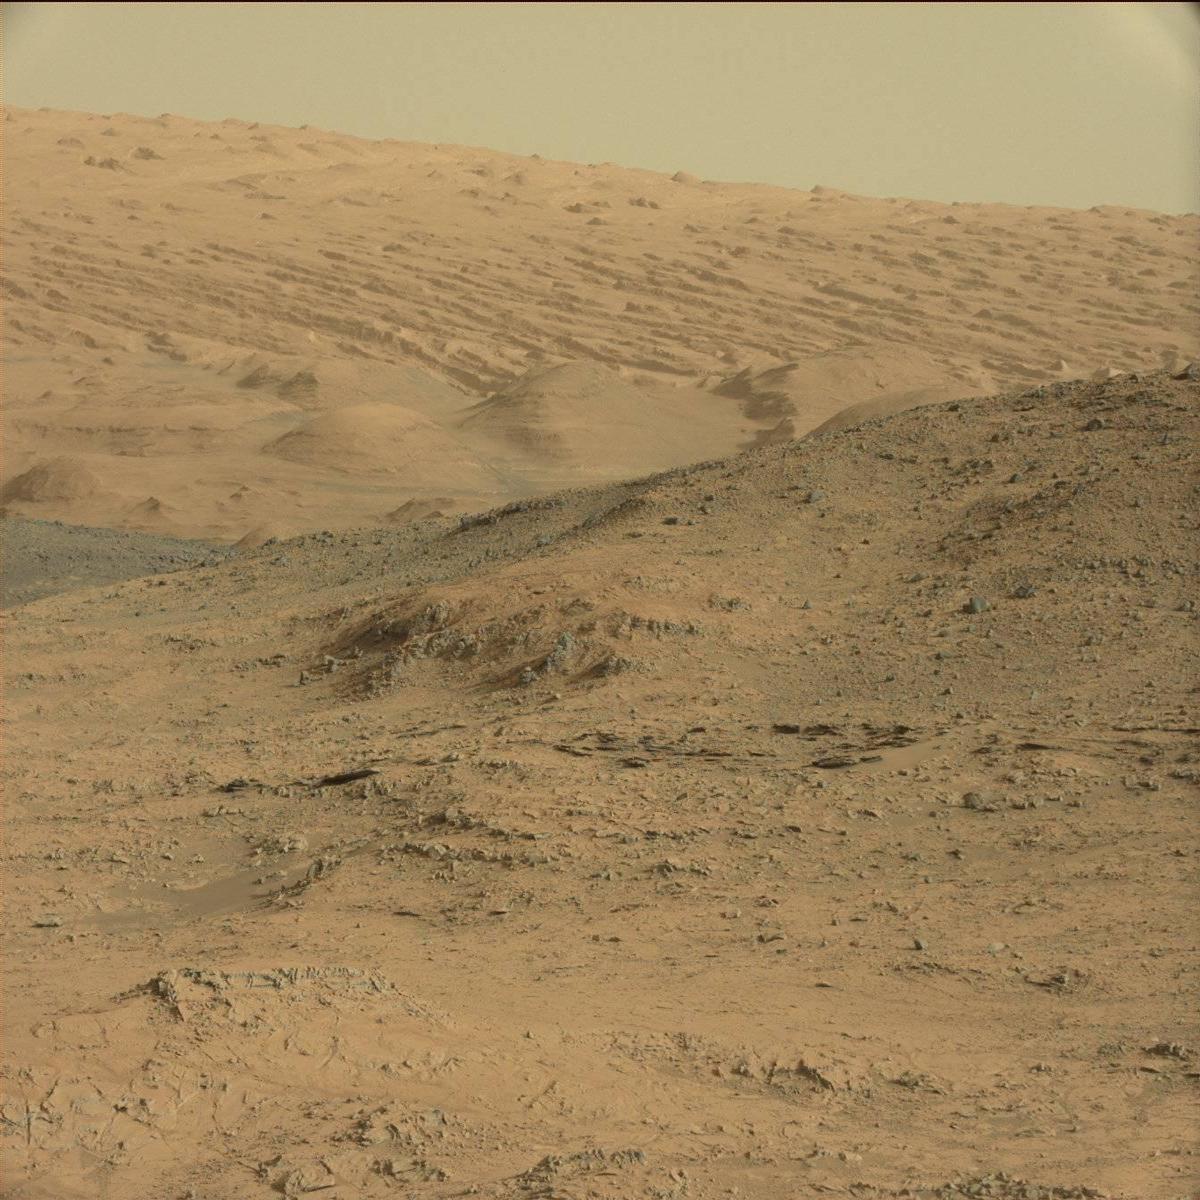
Terrain classes present: Bedrock, Ridge, Sand / Soil, Sky